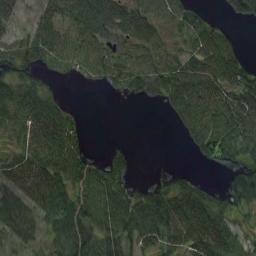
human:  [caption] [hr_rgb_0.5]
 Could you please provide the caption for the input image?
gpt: The lake lies on a flat ground covered with vegetation and the water is dark blue .

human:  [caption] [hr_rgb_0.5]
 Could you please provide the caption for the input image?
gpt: The lake in the middle is larger than the lake on the top right .

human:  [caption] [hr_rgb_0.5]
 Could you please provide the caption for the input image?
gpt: An irregularly shaped blue lake surrounded by green forest .

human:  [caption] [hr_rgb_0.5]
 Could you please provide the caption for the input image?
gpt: The lake is very blue .

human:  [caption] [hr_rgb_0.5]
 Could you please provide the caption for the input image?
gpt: There are green meadows around the lake .